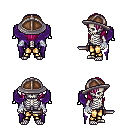
a pixel art fantasy rpg character, male body template, skeleton, purple wings, gold greaves, pink long hairstyle, chain helm, white cloth bandages, dagger, four views (front, back, left, right), 2x2 character sprite sheet, small pixel art, hard edges, no anti-aliasing